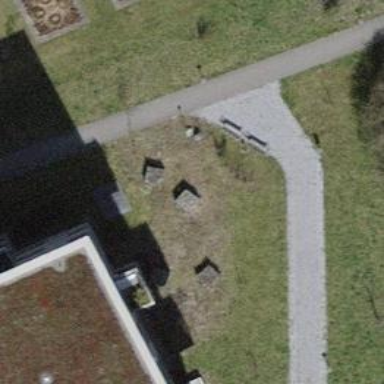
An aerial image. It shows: Bench.